Question: If I modify constraints in xcode, only the orange solid lines will be modified as shown in the picture. What is the reason?

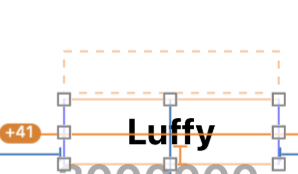
Answer: When your constraints are showing as orange it means that they are not being respected. Moving your views doesn't update your constraints, so for example if your constraint says that the space between the leading margin and your button is 100, but you move it so it's 80, it will show up as orange.
In general you should avoid moving the views manually, always updating the constraints values instead. There's also a shortcut to set the frames of your views to the ones dictated by their constraints.